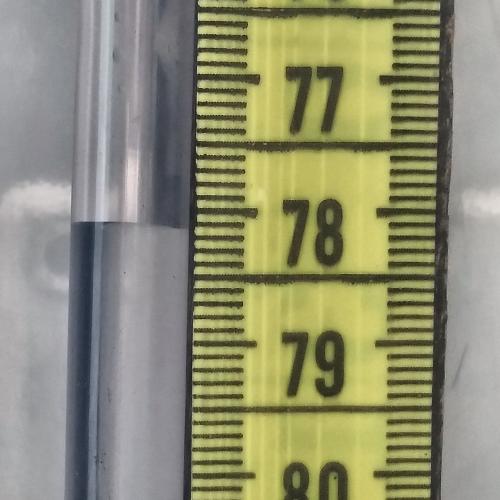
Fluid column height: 78.1 cm